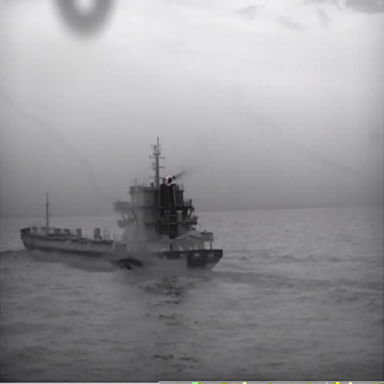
There is a liner in the infrared image.